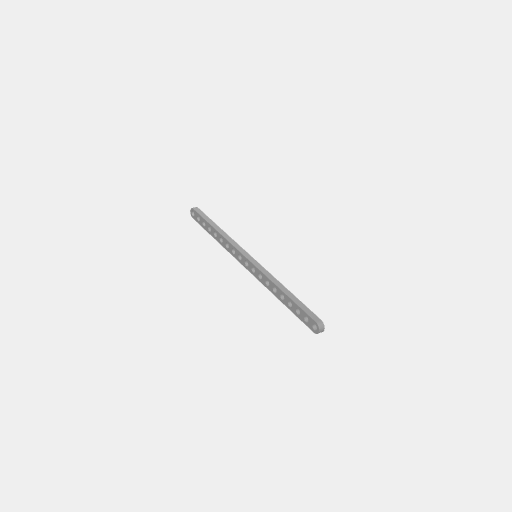
Part: FlatBeam19H